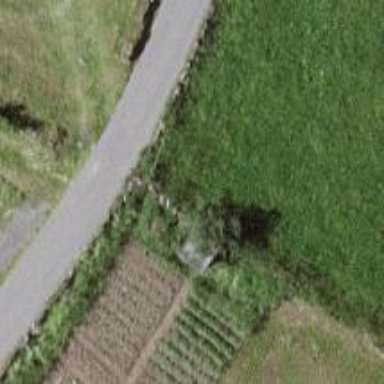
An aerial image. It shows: Dry stone wall barrier.